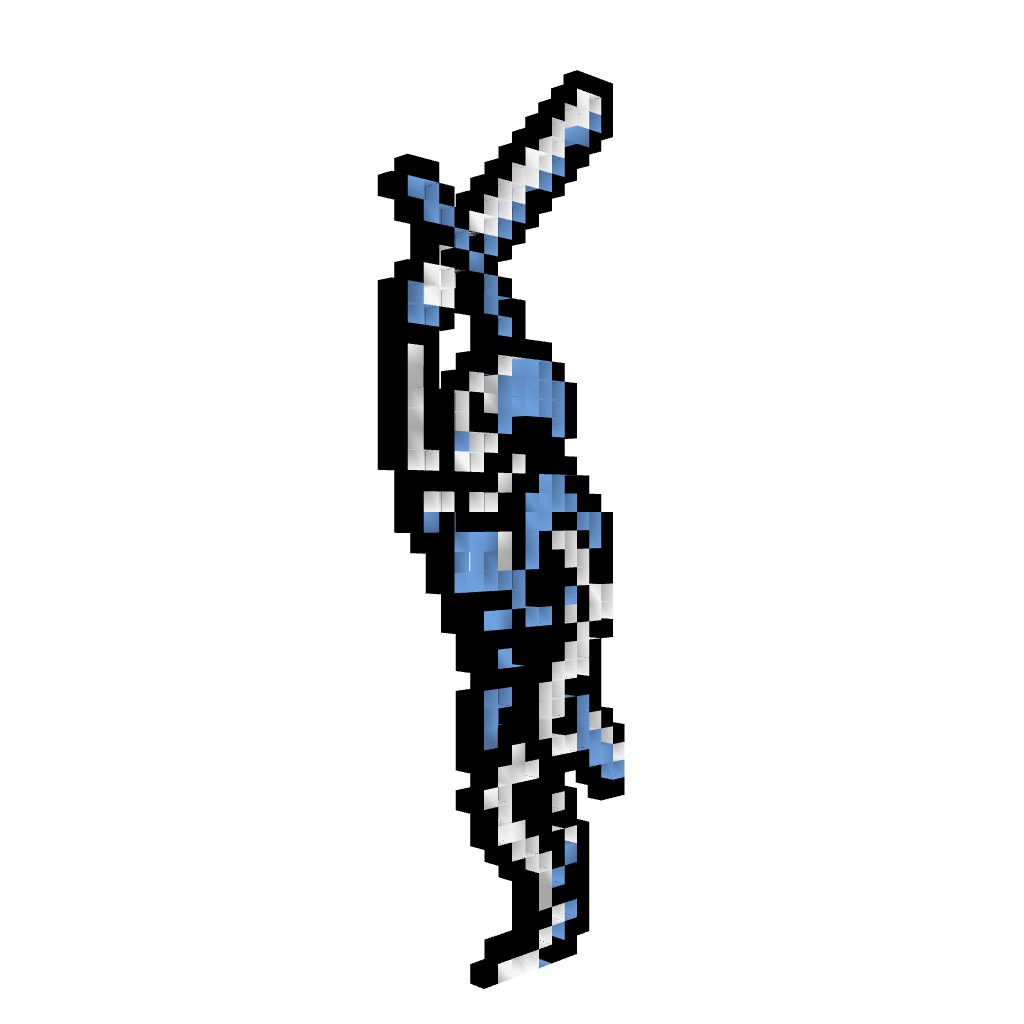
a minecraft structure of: Armored Skeleton with sword Castlevania 3 bad low quality